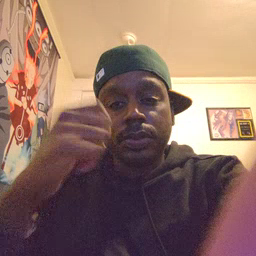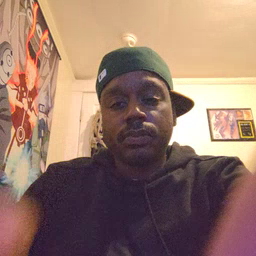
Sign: apple